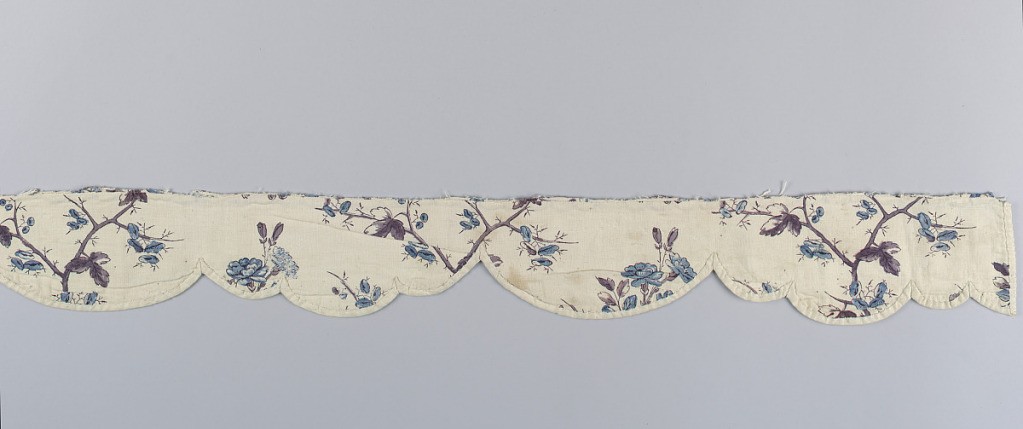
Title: Fragment
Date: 18th century
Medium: cotton Technique: relief printed on plain weave
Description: Stylistic flowers in purple, light blue and black on an off-white ground